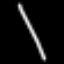
Label: line